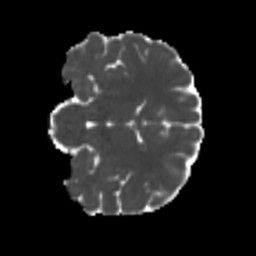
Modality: MD
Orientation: coronal
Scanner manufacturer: siemens
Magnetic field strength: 3 T
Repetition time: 4 s
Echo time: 0.0594 s